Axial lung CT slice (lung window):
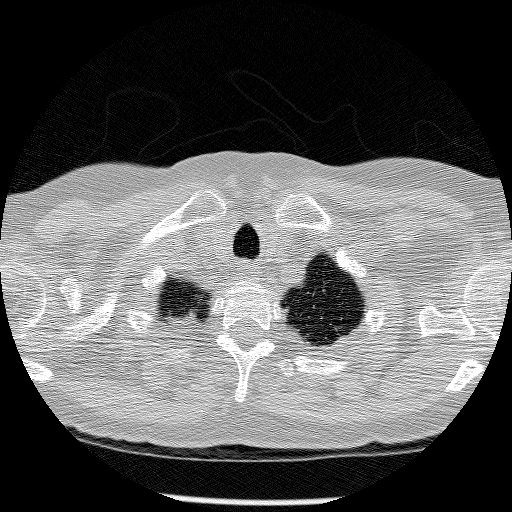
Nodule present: no